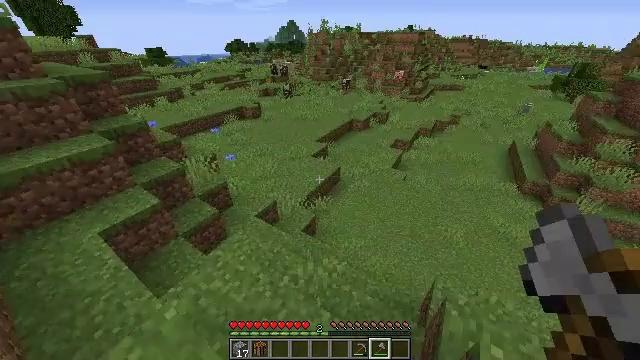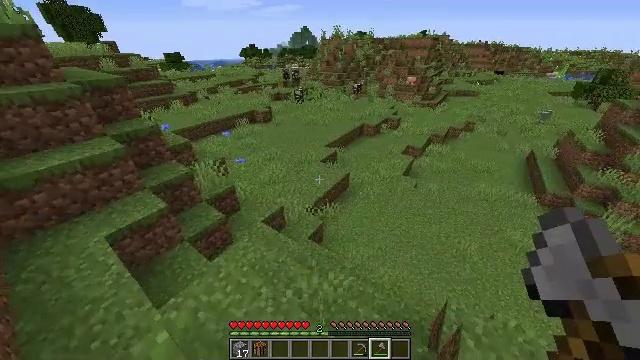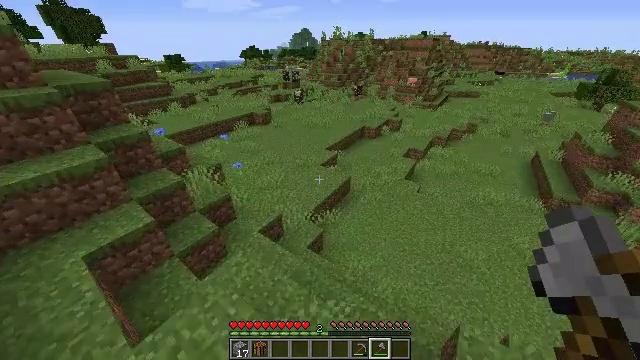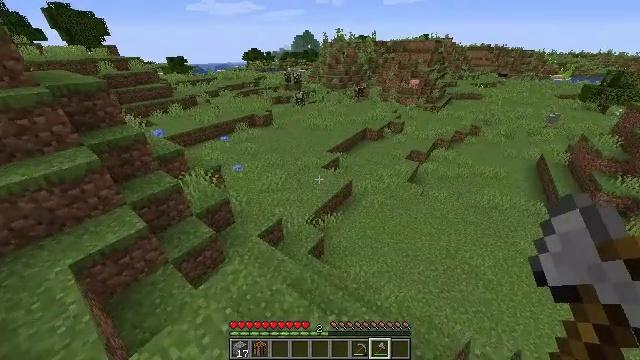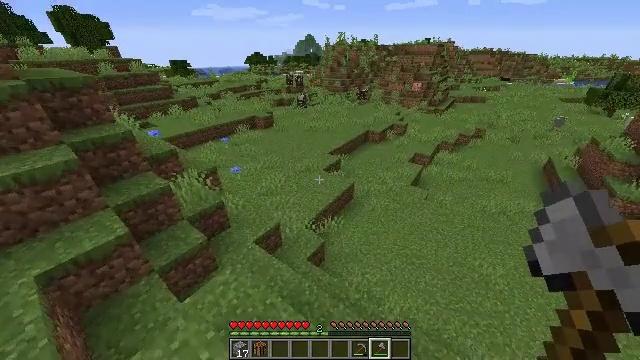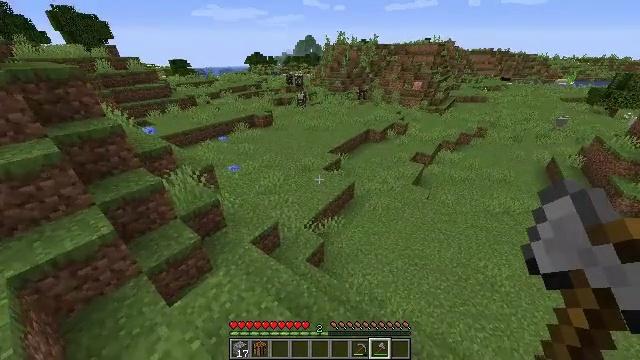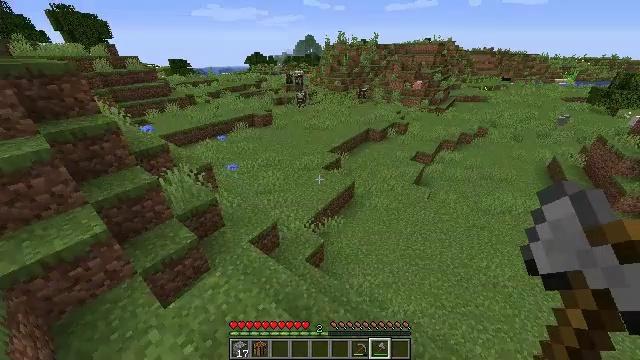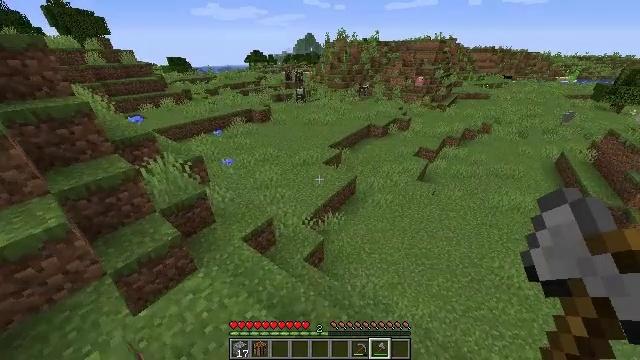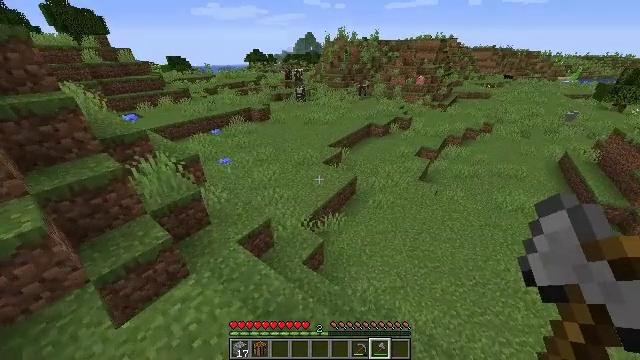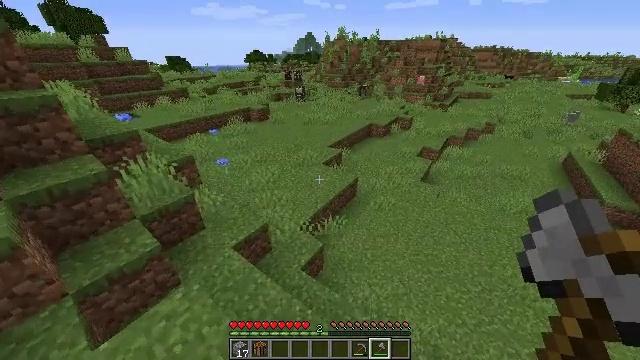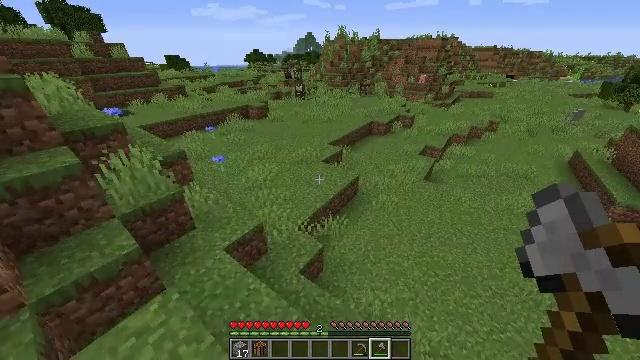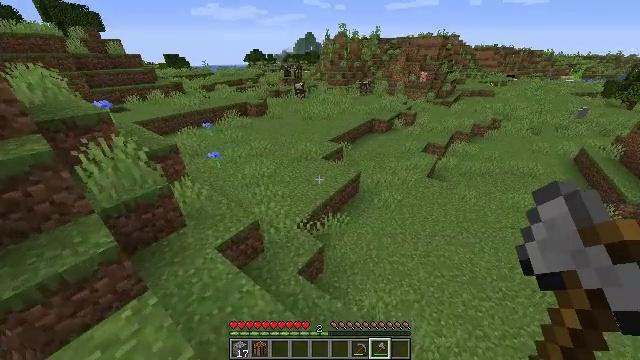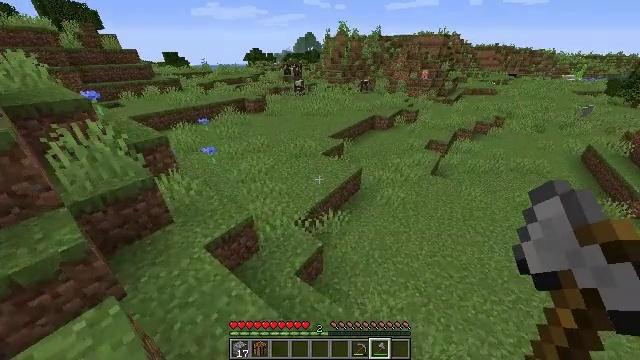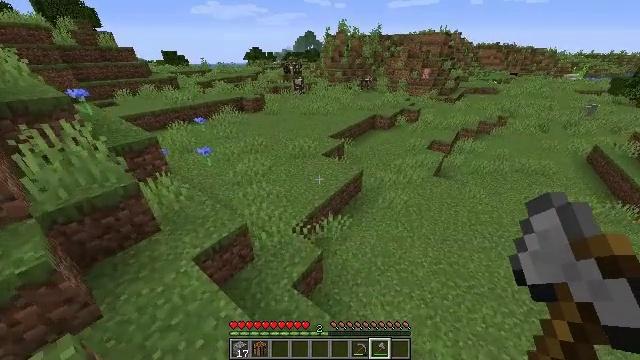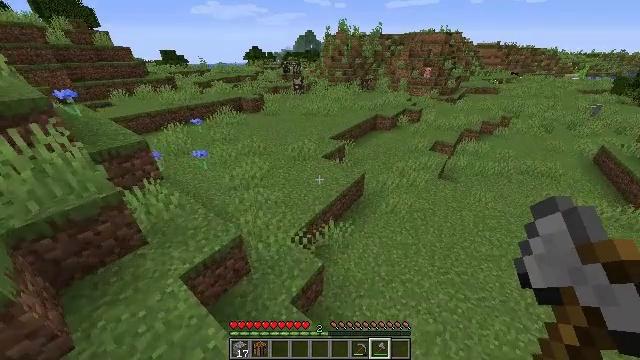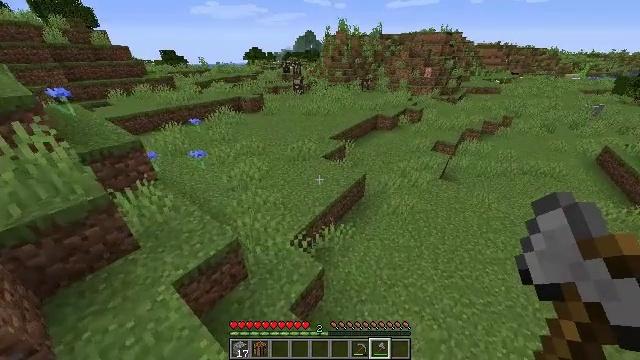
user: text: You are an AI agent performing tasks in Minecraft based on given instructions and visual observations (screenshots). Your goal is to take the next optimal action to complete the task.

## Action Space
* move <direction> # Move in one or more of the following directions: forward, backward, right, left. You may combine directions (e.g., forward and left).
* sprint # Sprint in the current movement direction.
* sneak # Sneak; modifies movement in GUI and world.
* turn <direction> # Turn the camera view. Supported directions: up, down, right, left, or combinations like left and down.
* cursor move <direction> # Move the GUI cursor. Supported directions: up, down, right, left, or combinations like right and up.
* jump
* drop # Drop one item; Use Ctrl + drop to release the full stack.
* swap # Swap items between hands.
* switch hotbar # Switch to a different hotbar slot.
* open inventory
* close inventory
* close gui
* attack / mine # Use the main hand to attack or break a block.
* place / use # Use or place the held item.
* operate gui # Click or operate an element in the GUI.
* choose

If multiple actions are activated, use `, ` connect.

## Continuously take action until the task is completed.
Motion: motion action
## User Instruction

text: Gather the pink tulip flower.
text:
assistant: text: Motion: move forward, sprint, turn left and up
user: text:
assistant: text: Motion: move forward, sprint
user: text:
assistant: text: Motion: move forward, sprint
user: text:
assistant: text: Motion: move forward, sprint
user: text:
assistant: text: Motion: move forward, sprint
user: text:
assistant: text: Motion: move forward, sprint
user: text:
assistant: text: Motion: move forward, sprint
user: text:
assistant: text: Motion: move forward, sprint
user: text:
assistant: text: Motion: move forward, sprint
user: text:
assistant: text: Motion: move forward, sprint
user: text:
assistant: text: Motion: move forward, sprint
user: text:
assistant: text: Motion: move forward, sprint
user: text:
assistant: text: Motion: move forward, sprint
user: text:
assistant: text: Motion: move forward, sprint
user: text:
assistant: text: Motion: move forward, sprint
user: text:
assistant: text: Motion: move forward and move right, sprint
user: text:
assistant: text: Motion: move forward and move right, sprint
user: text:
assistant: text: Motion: move forward and move right, sprint
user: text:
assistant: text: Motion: move forward and move right, sprint
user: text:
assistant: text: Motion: move forward and move right, sprint
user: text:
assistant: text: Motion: move forward and move right, sprint
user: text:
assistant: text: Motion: move forward and move right, sprint, turn right and down
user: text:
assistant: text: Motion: move forward and move right, sprint, turn right
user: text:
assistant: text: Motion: move forward and move right, sprint, turn right
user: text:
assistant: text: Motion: move forward and move right, sprint, turn right and up
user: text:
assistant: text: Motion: move forward and move right, sprint, turn right and up
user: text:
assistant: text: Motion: move forward and move right, sprint, jump
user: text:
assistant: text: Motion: move forward, sprint, turn right and up, jump
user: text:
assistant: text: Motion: move forward, sprint, turn right and up, jump
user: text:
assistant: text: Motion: move forward, sprint, turn right, jump